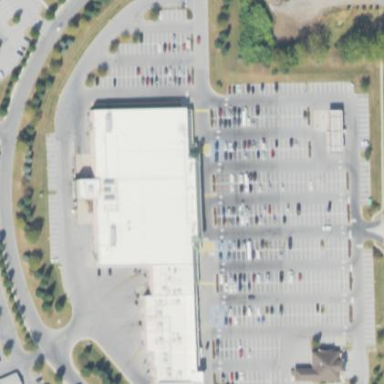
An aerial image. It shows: Retail area.